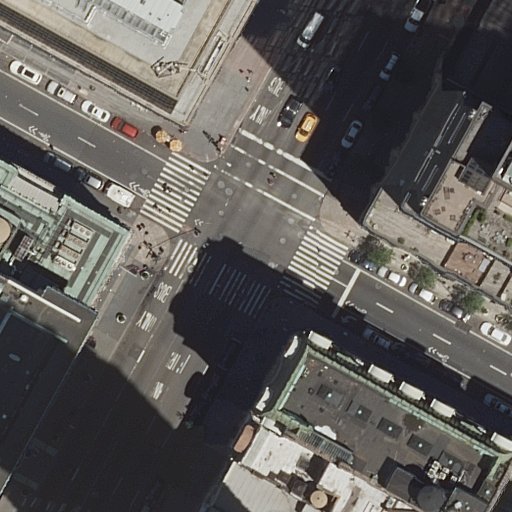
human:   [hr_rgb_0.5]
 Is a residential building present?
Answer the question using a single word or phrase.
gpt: yes

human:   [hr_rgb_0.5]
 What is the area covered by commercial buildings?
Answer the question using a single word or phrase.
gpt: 0m2

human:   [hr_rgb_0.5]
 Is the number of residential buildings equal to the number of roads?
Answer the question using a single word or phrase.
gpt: no

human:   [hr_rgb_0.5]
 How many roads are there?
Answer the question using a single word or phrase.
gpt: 3

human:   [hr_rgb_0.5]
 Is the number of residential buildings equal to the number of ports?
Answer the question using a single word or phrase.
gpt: no

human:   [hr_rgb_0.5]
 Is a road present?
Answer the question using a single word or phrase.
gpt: yes

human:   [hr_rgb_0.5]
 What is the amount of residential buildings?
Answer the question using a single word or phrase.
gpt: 10

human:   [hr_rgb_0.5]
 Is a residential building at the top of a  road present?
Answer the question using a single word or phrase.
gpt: yes

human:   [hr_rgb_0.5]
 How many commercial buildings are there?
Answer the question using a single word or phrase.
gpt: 0

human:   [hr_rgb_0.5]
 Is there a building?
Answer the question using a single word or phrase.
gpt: yes

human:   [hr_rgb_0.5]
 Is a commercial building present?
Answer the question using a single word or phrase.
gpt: no

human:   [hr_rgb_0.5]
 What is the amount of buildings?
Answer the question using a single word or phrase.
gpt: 10

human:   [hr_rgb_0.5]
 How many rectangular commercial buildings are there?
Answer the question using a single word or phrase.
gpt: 0

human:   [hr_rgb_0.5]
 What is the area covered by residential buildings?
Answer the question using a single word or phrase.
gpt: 4456m2

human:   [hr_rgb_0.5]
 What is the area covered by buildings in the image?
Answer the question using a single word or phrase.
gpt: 4456m2

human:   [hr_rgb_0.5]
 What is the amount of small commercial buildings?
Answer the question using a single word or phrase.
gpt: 0

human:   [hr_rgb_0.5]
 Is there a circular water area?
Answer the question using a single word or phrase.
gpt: no

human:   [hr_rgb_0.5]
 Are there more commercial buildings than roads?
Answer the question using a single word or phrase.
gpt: no

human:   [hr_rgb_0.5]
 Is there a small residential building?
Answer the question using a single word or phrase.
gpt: yes

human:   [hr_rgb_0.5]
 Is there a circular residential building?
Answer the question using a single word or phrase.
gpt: no

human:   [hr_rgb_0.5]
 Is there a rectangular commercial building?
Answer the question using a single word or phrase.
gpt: no

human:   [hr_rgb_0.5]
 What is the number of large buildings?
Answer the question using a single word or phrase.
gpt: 2

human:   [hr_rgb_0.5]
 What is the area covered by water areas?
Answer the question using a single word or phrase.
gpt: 0m2

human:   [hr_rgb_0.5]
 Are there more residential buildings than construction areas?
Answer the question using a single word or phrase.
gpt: yes

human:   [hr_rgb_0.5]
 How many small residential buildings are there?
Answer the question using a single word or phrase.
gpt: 4

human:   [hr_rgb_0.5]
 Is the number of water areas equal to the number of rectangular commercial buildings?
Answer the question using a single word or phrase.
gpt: yes

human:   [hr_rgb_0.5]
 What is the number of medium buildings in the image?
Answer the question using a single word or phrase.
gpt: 4

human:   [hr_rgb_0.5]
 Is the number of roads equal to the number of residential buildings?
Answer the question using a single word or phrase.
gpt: no

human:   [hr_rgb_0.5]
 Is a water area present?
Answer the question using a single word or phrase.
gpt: no

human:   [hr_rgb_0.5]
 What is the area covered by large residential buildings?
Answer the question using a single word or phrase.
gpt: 3232m2

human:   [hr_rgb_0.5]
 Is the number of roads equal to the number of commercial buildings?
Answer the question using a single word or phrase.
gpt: no

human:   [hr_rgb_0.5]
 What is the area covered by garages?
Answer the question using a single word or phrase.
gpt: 0m2

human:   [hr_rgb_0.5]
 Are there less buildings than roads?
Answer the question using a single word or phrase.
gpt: no

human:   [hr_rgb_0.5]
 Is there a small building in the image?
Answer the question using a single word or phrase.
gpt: yes

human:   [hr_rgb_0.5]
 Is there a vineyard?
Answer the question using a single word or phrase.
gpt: no

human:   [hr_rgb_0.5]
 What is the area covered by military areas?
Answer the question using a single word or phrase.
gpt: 0m2

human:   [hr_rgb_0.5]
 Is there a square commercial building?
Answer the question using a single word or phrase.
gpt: no

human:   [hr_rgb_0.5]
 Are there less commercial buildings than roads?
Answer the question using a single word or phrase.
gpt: yes

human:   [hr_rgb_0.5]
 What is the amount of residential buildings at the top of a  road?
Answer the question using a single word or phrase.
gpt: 2

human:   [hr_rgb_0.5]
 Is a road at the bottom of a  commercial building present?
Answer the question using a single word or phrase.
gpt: no

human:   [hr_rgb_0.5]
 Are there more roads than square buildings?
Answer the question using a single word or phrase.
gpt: yes

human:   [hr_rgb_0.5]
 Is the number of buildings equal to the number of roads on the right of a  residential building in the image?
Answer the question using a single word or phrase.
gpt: no

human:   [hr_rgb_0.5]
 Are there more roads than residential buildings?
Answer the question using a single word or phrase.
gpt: no

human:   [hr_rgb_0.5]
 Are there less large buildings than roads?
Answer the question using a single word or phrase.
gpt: yes

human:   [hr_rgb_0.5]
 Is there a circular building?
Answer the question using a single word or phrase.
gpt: no

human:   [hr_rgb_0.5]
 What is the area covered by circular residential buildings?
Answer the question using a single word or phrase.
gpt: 0m2

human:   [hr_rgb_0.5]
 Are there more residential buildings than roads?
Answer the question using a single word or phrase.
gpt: yes

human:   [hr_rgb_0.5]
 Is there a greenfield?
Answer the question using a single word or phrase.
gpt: no

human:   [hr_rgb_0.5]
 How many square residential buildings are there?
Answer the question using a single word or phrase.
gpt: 0

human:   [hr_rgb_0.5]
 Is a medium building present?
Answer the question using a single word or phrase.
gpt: yes

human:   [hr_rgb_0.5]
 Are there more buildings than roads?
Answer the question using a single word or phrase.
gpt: yes

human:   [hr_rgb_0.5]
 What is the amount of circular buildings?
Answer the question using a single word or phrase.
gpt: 0

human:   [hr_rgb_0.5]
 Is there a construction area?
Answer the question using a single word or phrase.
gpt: no

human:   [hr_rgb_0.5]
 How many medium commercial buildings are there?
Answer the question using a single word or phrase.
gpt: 0

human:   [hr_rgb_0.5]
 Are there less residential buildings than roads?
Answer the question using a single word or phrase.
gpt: no

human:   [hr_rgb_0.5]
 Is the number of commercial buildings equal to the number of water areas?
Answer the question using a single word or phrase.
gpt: yes

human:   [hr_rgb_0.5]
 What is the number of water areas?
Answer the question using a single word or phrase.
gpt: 0

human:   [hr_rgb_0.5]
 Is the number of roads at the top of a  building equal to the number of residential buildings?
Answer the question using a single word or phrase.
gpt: no

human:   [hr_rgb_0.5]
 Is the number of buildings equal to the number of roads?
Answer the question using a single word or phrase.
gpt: no

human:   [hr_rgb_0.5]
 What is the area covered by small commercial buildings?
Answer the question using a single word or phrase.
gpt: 0m2

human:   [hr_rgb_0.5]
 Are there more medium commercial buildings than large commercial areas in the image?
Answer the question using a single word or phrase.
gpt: no

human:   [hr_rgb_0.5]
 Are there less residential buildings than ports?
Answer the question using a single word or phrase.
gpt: no

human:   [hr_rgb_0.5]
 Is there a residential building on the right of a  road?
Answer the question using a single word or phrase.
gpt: yes

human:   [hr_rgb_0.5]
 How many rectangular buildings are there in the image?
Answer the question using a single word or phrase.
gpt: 7